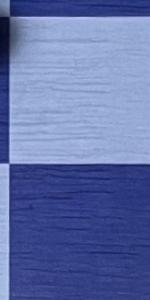
Label: Empty